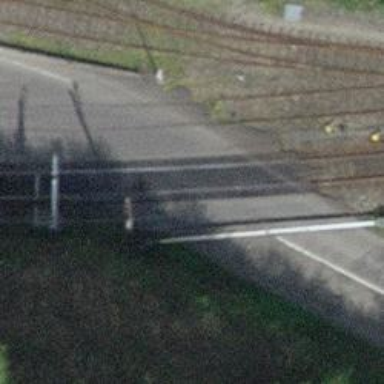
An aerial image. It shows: Level crossing along the railway.